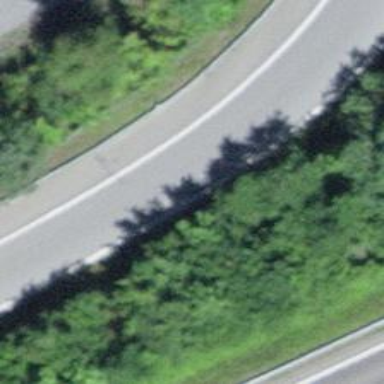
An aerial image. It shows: Trunk link highway.